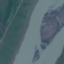
Land use / land cover: River